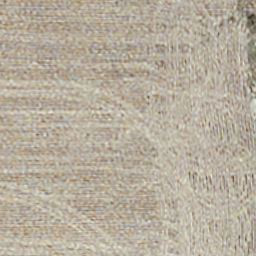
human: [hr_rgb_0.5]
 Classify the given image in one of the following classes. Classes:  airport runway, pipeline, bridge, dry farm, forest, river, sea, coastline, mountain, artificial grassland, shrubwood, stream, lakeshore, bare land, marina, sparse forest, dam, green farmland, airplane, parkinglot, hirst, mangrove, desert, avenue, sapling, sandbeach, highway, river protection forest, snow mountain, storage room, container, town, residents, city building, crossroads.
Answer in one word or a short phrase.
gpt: dry farm